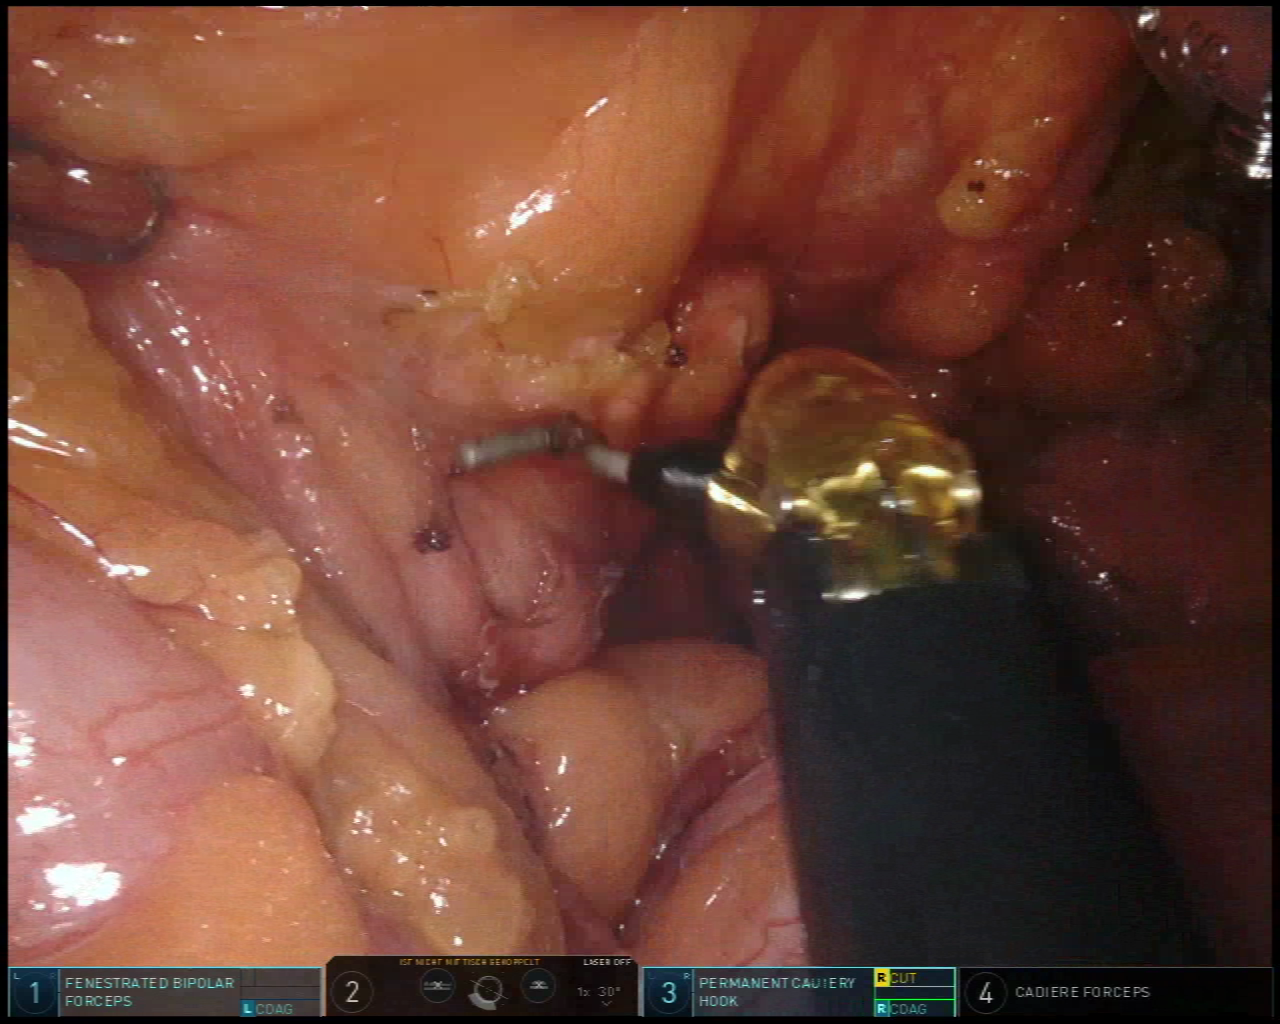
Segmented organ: pancreas
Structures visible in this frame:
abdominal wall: no
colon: yes
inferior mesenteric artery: no
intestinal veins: no
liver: no
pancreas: yes
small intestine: no
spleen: no
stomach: no
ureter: no
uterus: no
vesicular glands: no